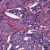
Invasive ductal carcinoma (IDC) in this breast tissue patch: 1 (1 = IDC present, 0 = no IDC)